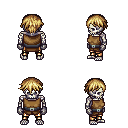
a pixel art fantasy rpg character, male body template, skeleton, leather chest armor, gold greaves, blonde short bangs hairstyle, metal gloves, four views (front, back, left, right), 2x2 character sprite sheet, small pixel art, hard edges, no anti-aliasing